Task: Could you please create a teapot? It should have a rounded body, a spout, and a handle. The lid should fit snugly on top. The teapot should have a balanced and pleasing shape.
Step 152:
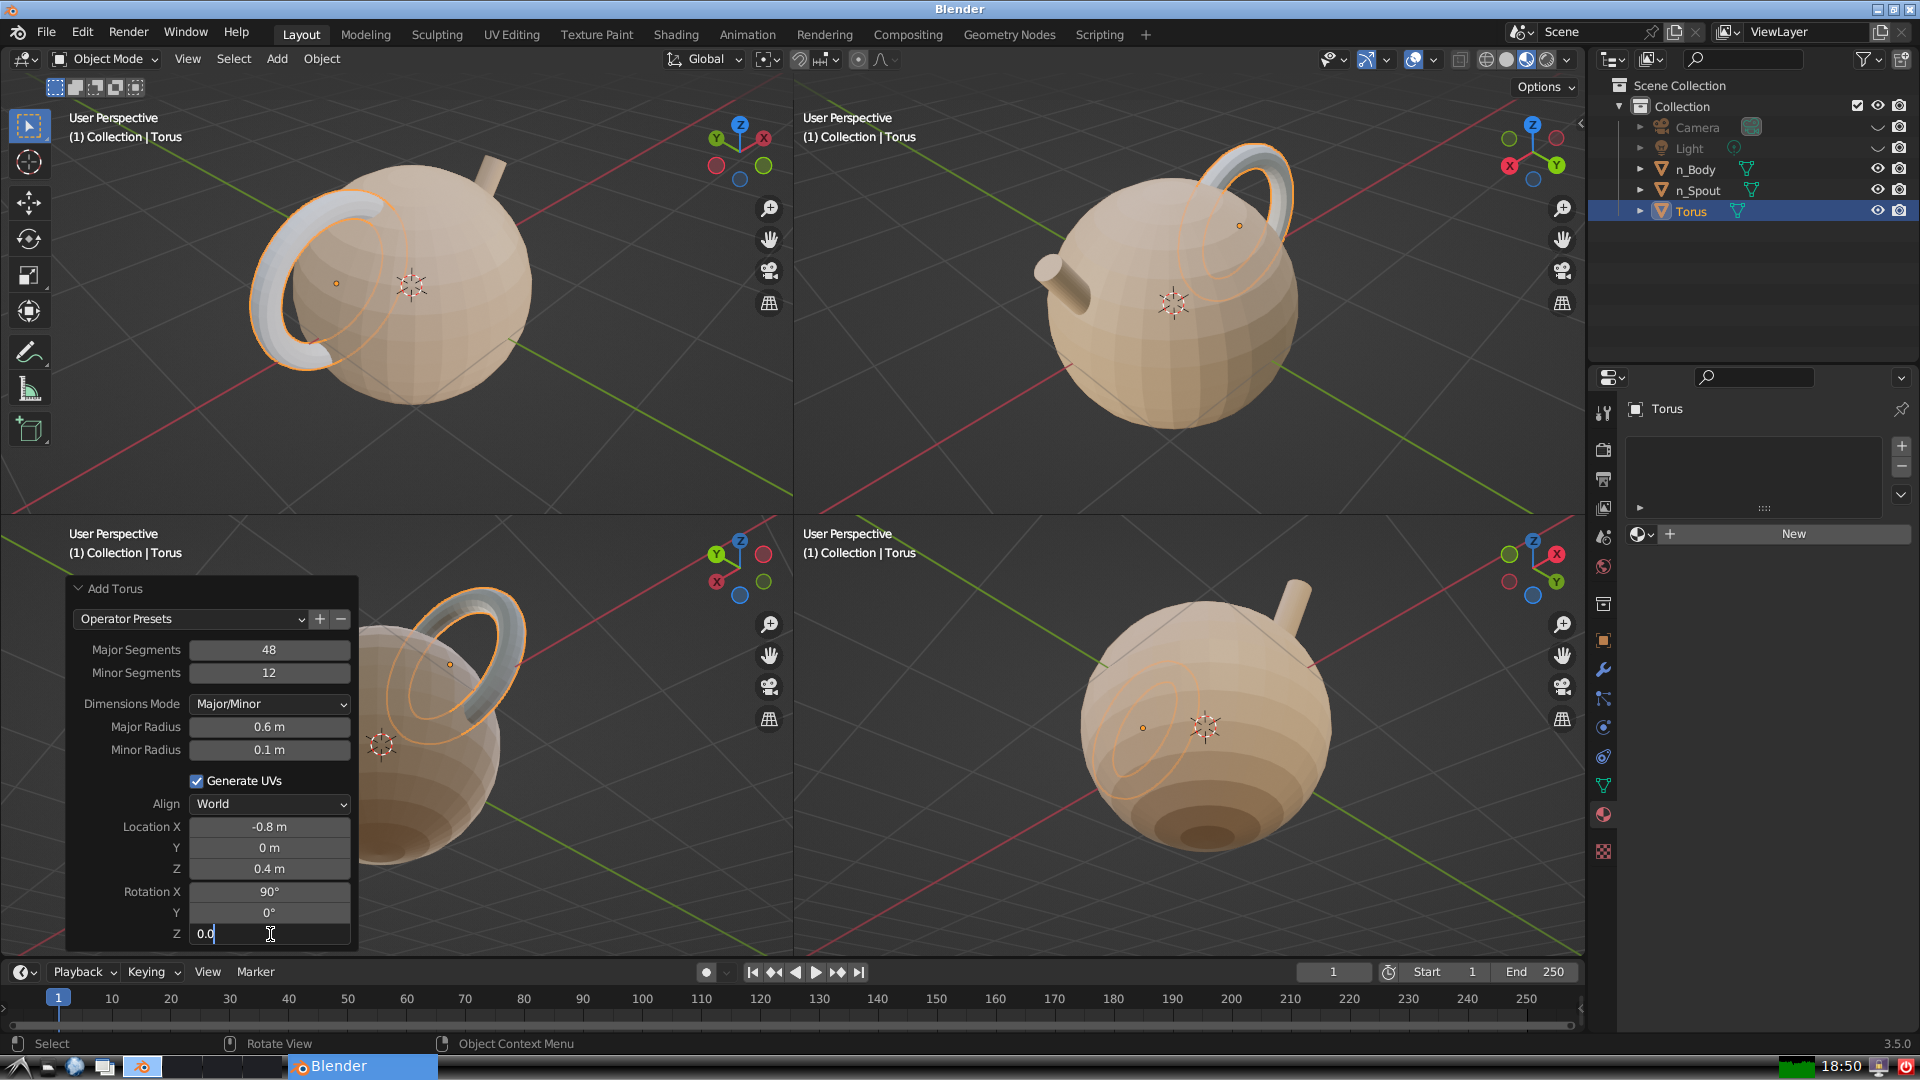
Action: {"key_press": ['Return']}